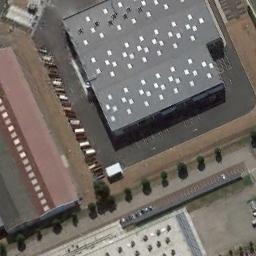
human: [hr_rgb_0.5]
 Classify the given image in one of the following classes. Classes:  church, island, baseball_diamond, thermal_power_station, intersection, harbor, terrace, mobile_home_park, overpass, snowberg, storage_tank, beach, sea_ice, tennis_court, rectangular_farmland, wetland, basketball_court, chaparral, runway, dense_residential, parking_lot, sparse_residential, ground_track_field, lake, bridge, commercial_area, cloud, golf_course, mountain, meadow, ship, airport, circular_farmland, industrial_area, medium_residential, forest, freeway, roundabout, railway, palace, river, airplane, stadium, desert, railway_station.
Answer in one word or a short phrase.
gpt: industrial_area